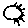
Label: sun